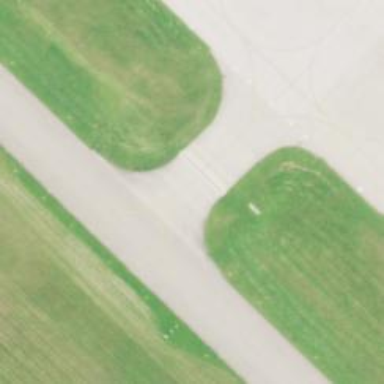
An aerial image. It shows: Image of taxiway at airport.